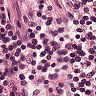
Metastatic tissue present: no